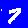
Digit: 7